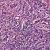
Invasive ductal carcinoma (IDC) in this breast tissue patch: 1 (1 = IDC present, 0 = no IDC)